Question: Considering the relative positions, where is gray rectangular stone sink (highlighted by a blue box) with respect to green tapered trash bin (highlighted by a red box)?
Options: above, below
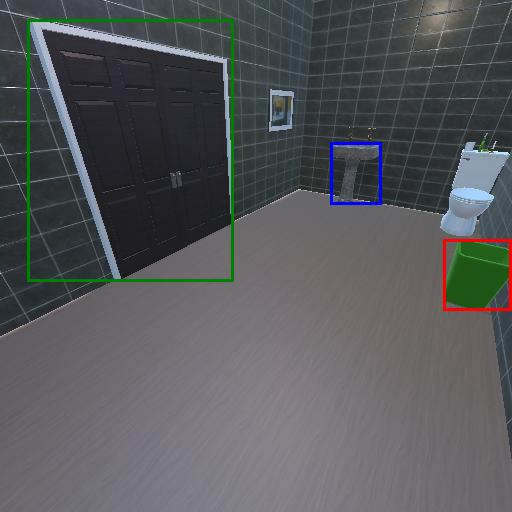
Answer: above